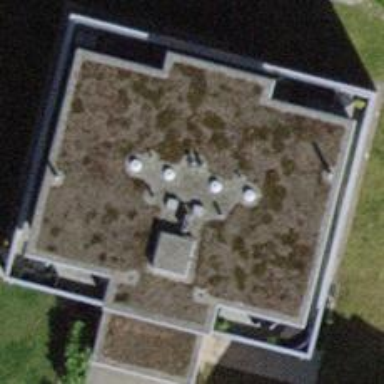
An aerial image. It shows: Building with flat roof.